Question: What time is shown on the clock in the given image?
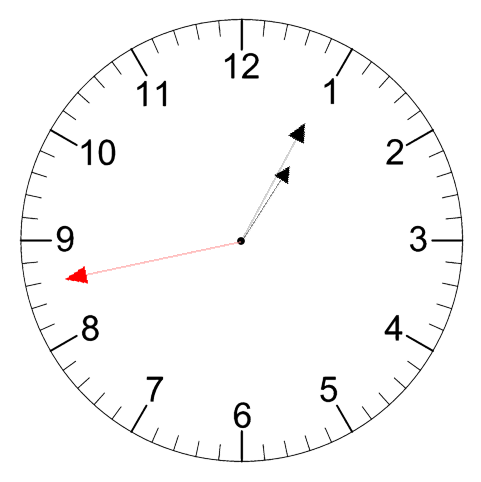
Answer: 01:04:43